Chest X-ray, PA view. Patient: 56 years old, sex M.
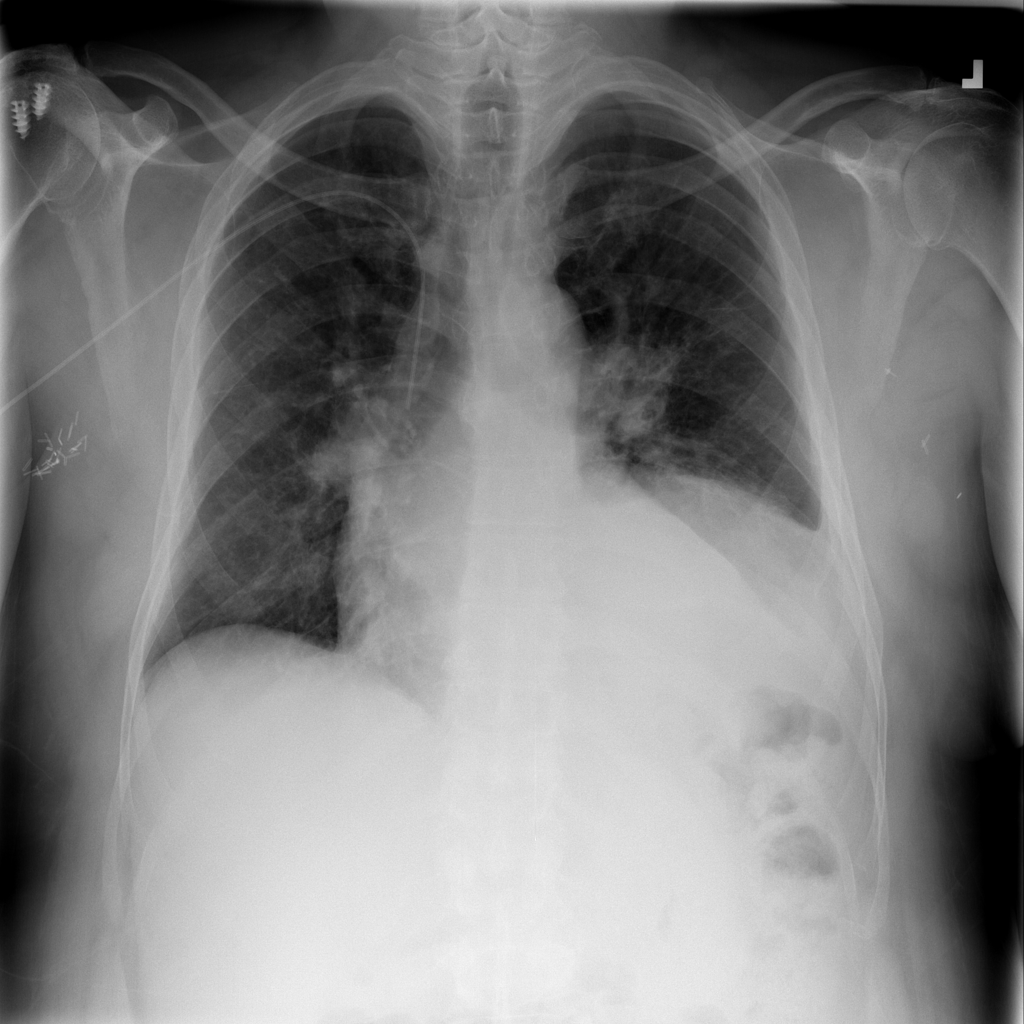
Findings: Atelectasis, Consolidation, Effusion